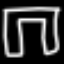
Label: pants